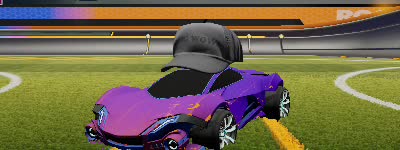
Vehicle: werewolf